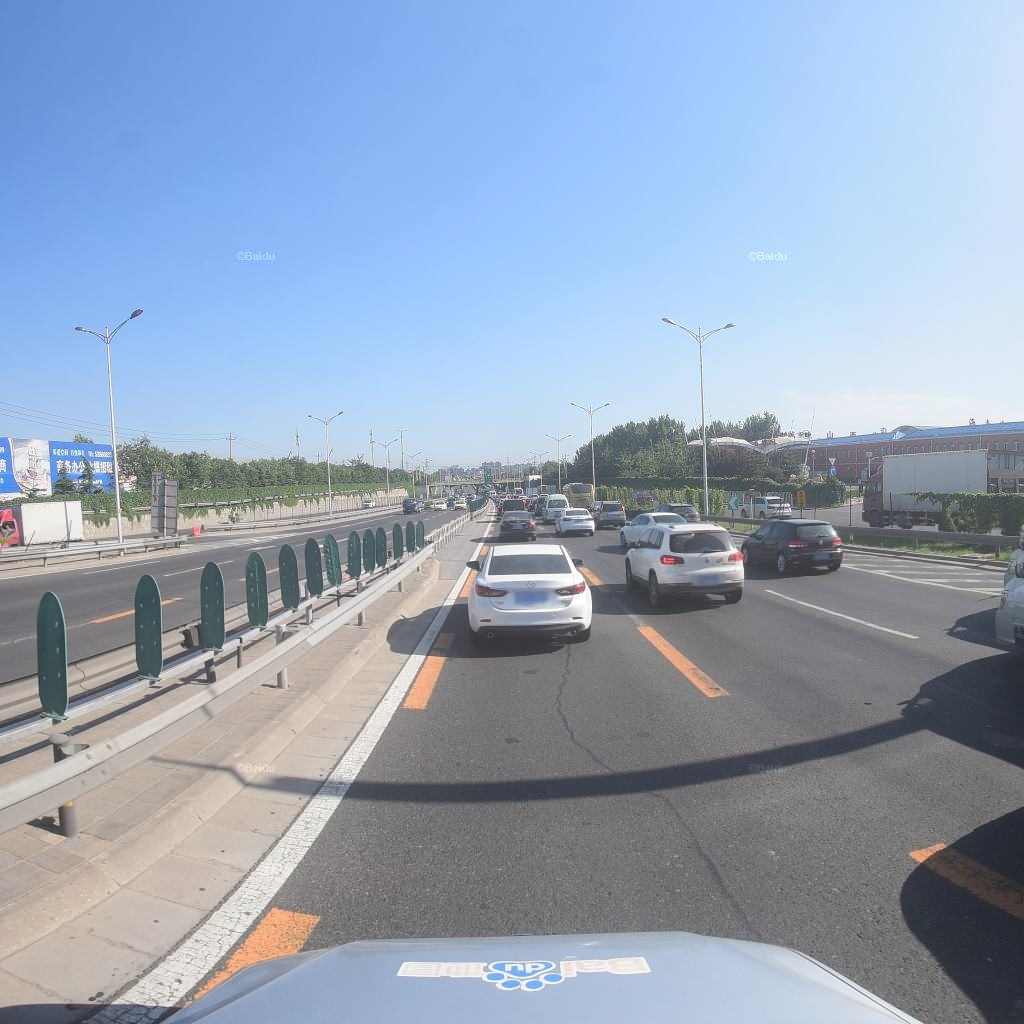
Region: Fengtai
Road damage annotations: longitudinal patch